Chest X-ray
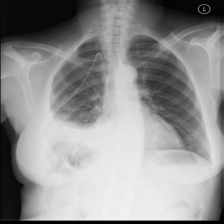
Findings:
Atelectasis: negative
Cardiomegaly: negative
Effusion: negative
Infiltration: negative
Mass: negative
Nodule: negative
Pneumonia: negative
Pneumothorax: negative
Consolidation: negative
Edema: negative
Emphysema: negative
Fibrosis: negative
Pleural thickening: negative
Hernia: negative